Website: bh-photo
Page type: store-pickup
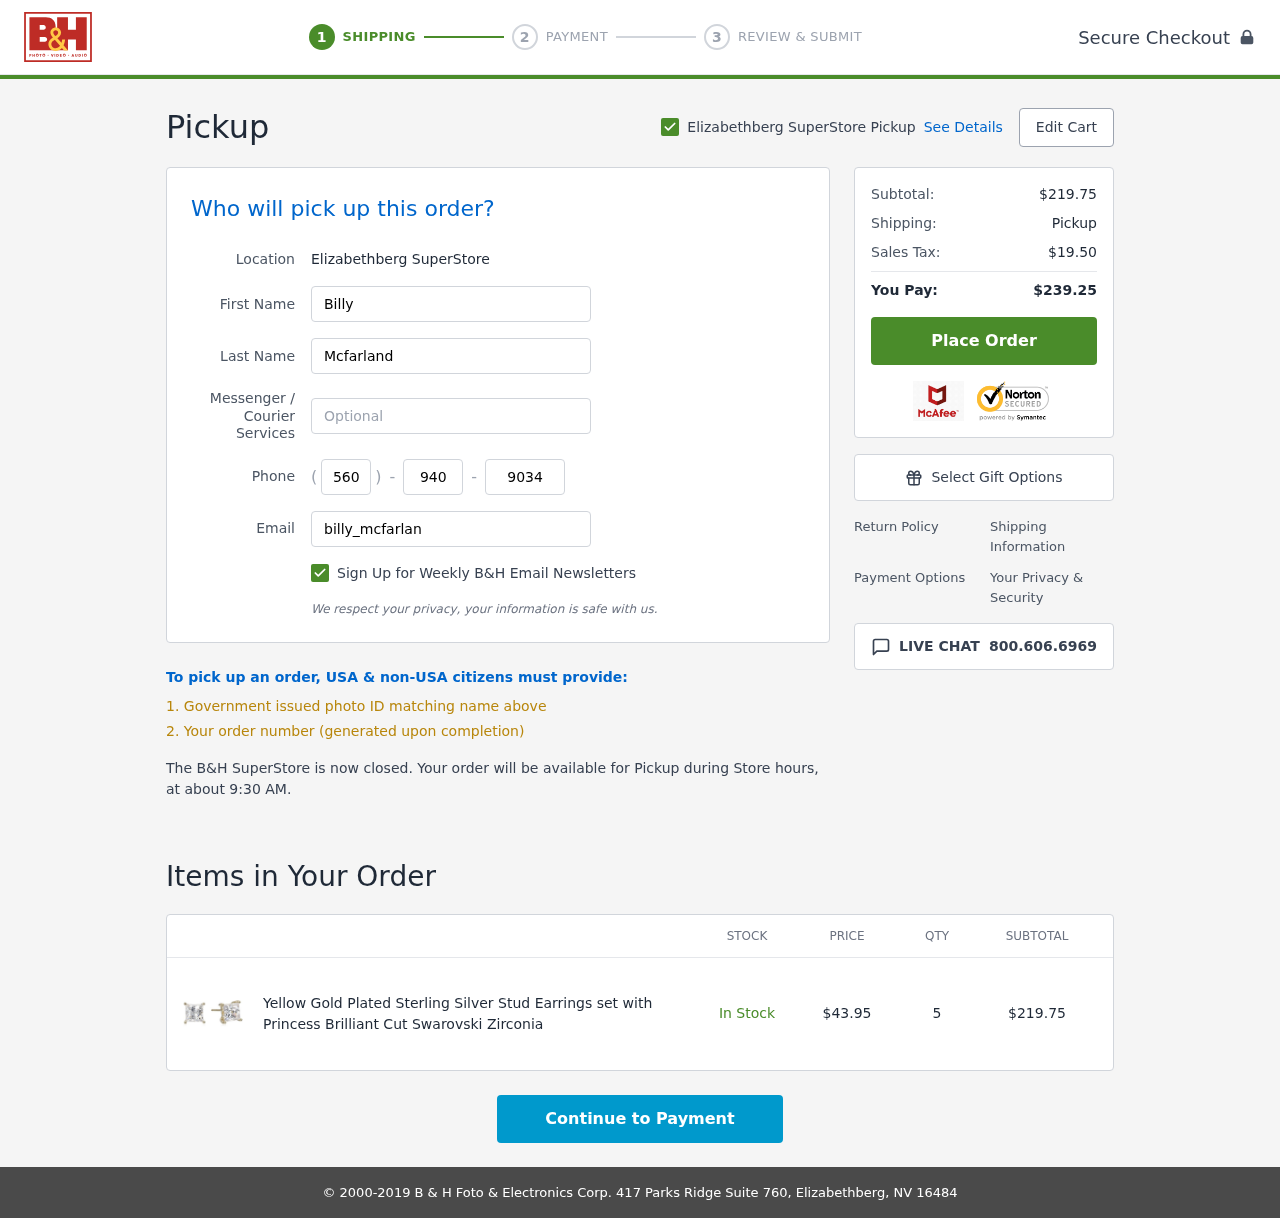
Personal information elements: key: PII_EMAIL
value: billy_mcfarland@yahoo.com
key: PII_FIRSTNAME
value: Billy
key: PII_LASTNAME
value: Mcfarland
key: PII_LOCATION1_CITY
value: Elizabethberg SuperStore Pickup
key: PII_LOCATION1_CITY
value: Elizabethberg SuperStore
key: PII_PHONE_AREA
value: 560
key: PII_PHONE_PREFIX
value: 940
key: PII_PHONE_SUFFIX
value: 9034
Product elements: key: PRODUCT1_NAME
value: Yellow Gold Plated Sterling Silver Stud Earrings set with Princess Brilliant Cut Swarovski Zirconia
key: PRODUCT1_PRICE
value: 43.95
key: PRODUCT1_QUANTITY
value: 5
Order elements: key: ORDER_SUBTOTAL
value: $219.75
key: ORDER_TAX
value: $19.50
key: ORDER_TOTAL
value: $239.25